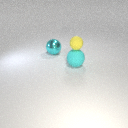
large cyan metal sphere to the left of large cyan rubber sphere